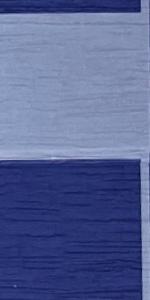
Label: Empty